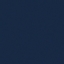
Label: SeaLake